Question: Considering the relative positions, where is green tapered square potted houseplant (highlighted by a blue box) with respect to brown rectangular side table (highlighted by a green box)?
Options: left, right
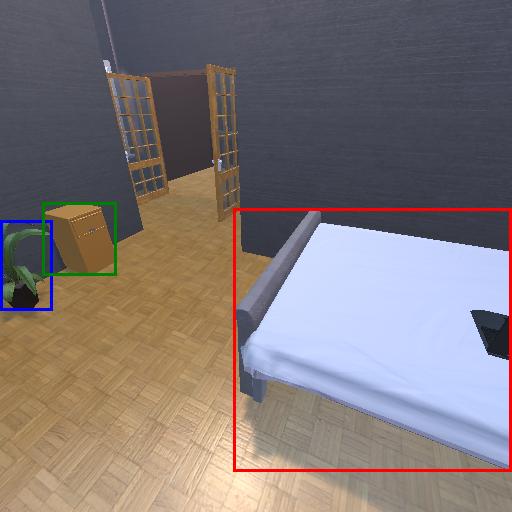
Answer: left